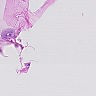
Metastatic tissue present: no